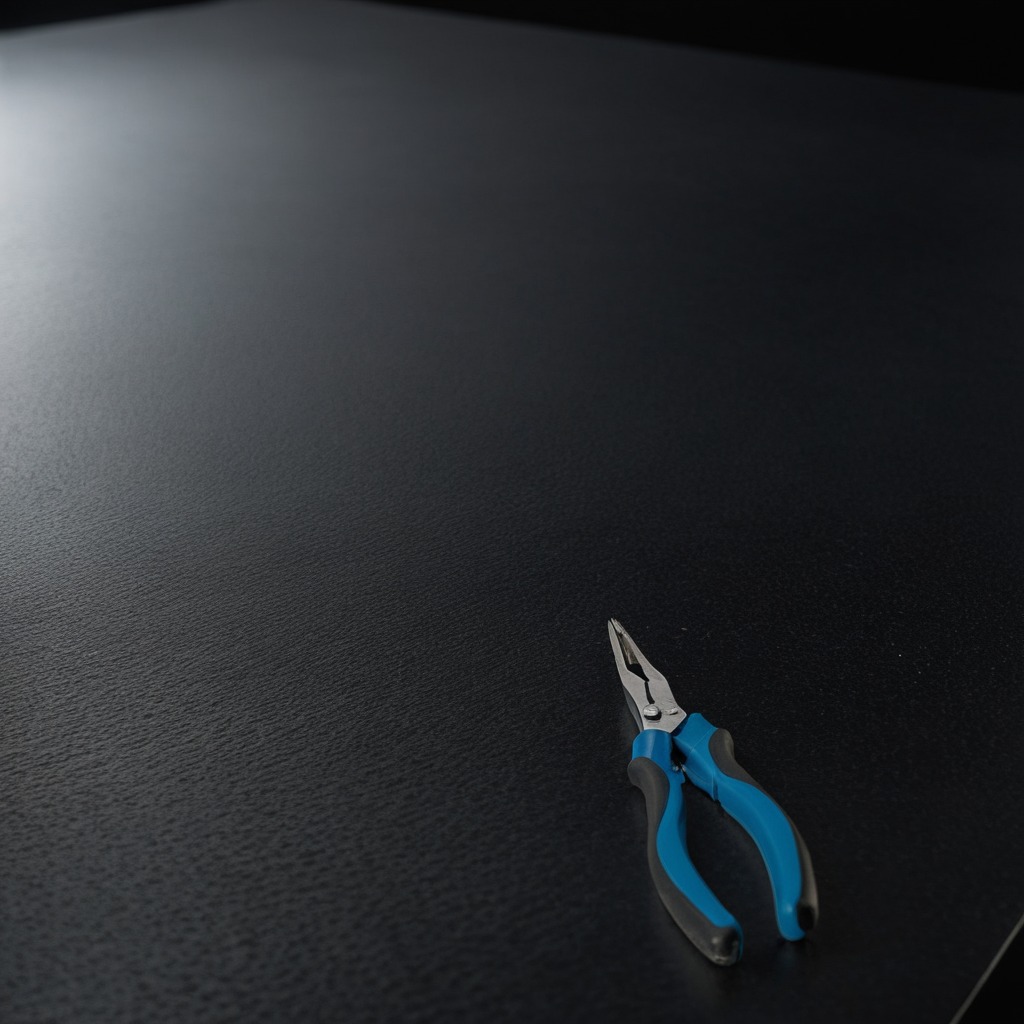
A plier is lying on the granite tabletop.